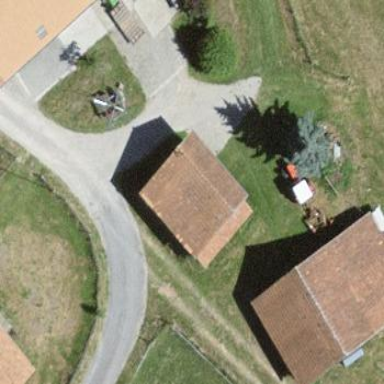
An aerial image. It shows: Barn.